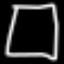
Label: square